Question: I filter my table result using 'NSPredicate'
'''
NSPredicate *resultPredicate = [NSPredicate
predicateWithFormat:@"Name CONTAINS[cd] %@ OR Address CONTAINS[cd] %@",
searchText,
searchText];
searchResults = [NSMutableArray array];
for (key in dict) {
if ([resultArray containsObject:key]) {
NSArray *array = [dict objectForKey:key];
matches = [array filteredArrayUsingPredicate:resultPredicate];
if (matches.count > 0) {
[searchResults addObjectsFromArray:matches];
// sorting array
NSSortDescriptor *sort=[NSSortDescriptor sortDescriptorWithKey:@"Distance" ascending:YES];
[searchResults sortUsingDescriptors:[NSArray arrayWithObject:sort]];
}
}
}
}
'''
Then I sort result array using 'NSSortDescriptor'
'''
NSSortDescriptor *sort=[NSSortDescriptor sortDescriptorWithKey:@"Distance" ascending:YES];
[searchResults sortUsingDescriptors:[NSArray arrayWithObject:sort]];
'''
It is working, but not for all results:

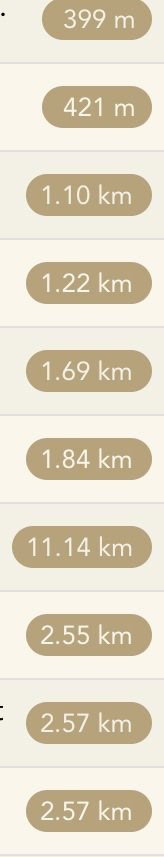
Answer: The sort is incorrect because it interprets 'Distance' as a string, not as a number. Strings are ordered , meaning that '100.00 km' comes in front of '2.00 km', because '1', the initial digit of '100.00 km', is less than '2', the initial digit of '2.00 km'.
You can fix it by using 'NSNumber' in place of 'NSString' when representing distances, or forcing the same number of digits by padding all values with zeros to achieve the same length.